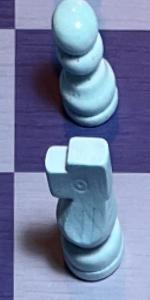
Label: Knight_White